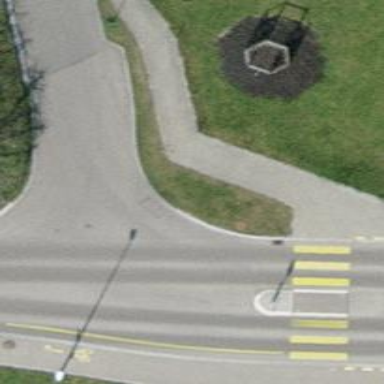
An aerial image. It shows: Asphalt cycleway.